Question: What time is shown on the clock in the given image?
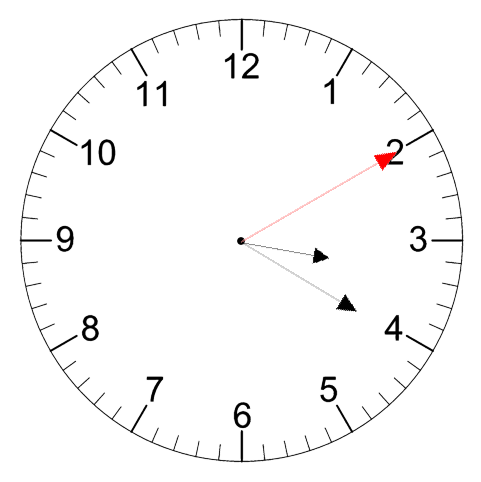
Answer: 03:20:10